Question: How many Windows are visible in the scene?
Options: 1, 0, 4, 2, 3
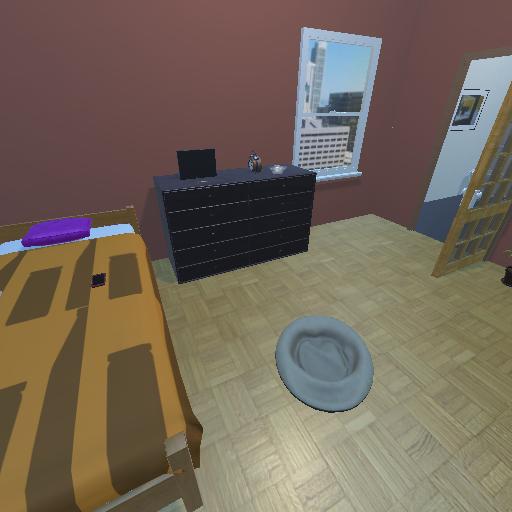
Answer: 1